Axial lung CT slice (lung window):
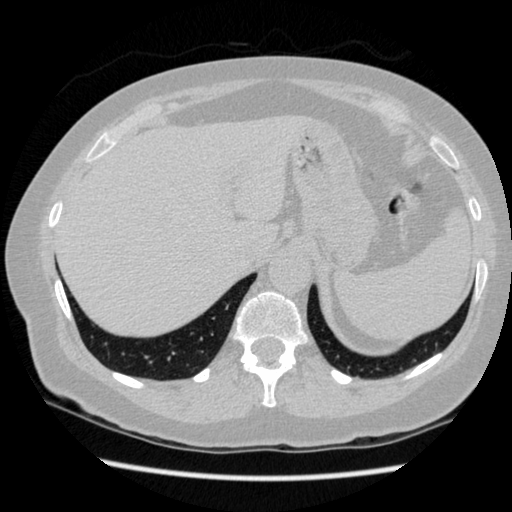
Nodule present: no